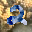
Label: 2